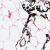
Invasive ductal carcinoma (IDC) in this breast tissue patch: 0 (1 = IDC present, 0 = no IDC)